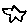
Label: star